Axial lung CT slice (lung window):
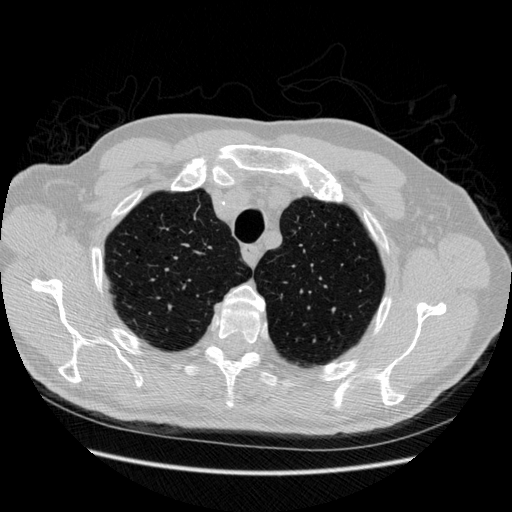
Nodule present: no